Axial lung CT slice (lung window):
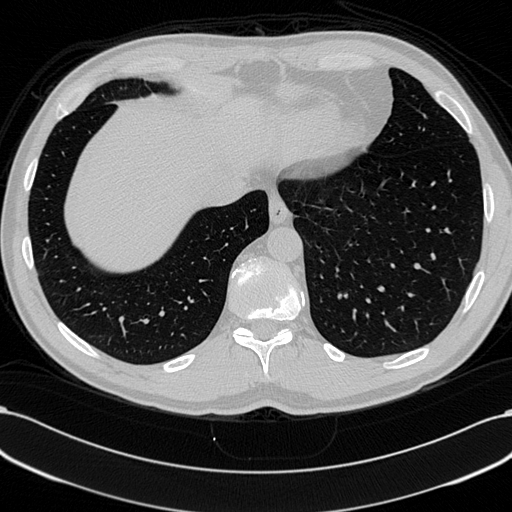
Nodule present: no